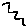
Label: zigzag